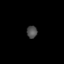
Tissue: lung
Cell type: T cells
Senescence score: 0.1539
Nuclear area (px): 126
Mean DAPI intensity: 78.246